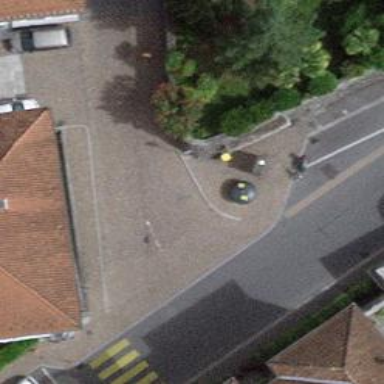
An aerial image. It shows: Post box.